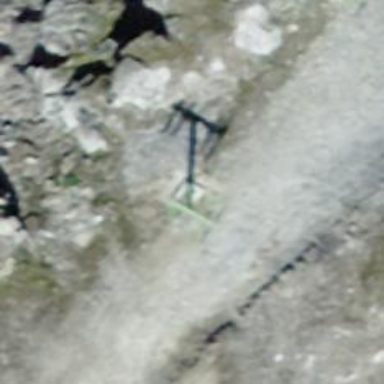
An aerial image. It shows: Pylon for aerialway.